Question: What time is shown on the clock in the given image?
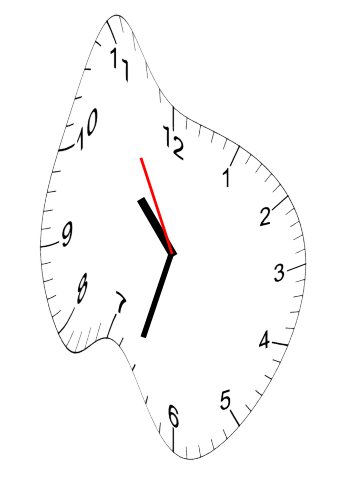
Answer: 10:32:55